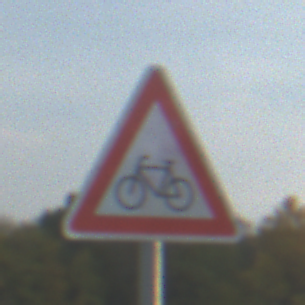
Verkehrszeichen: RadverkehrRechts
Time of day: SunriseSunset
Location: Outdoor (Nature)
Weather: PartlyCloudy
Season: NotSpecified
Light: Natural